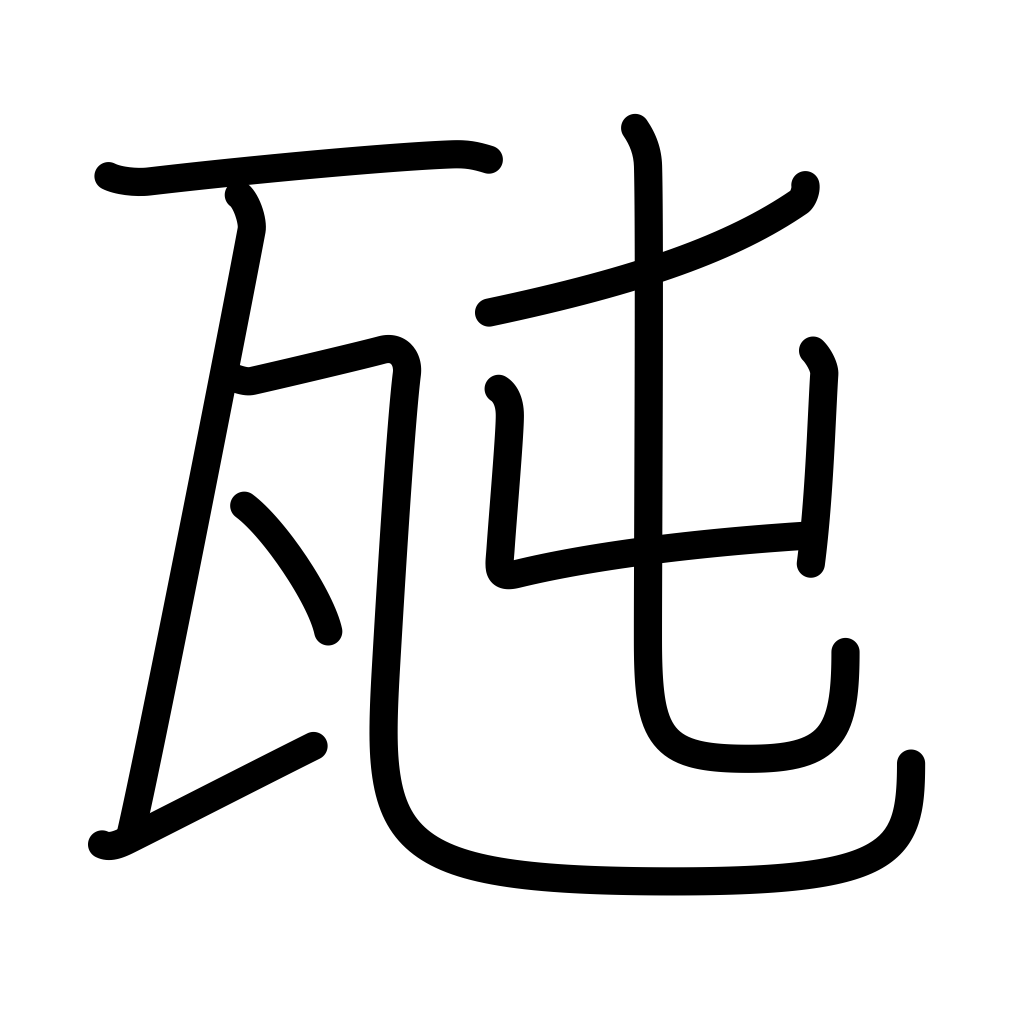
Meaning: tonne, thousand kilograms